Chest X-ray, AP view. Patient: 54 years old, sex M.
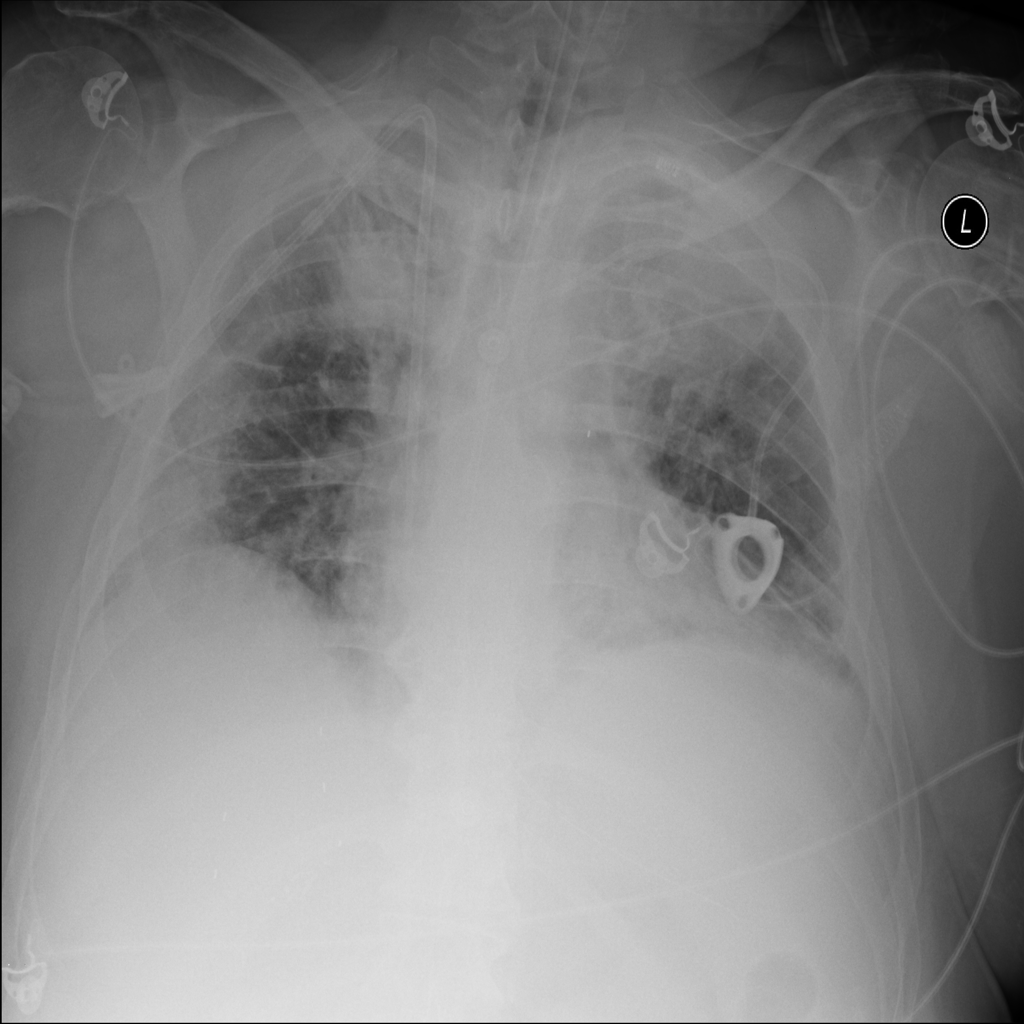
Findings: Infiltration, Mass